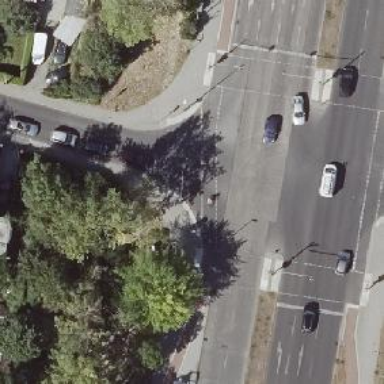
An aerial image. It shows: Road with traffic signals.